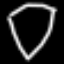
Label: diamond